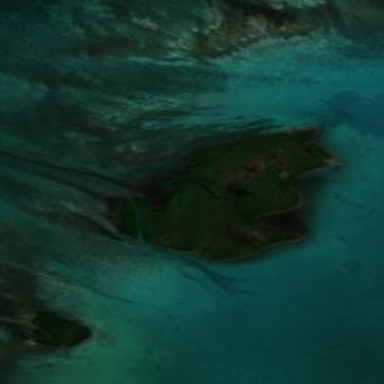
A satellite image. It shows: Island with natural coastline.